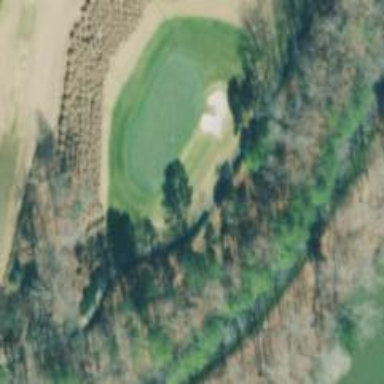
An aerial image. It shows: View of golf hole.